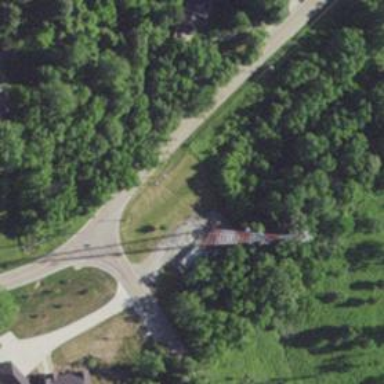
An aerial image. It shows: Mast structure.